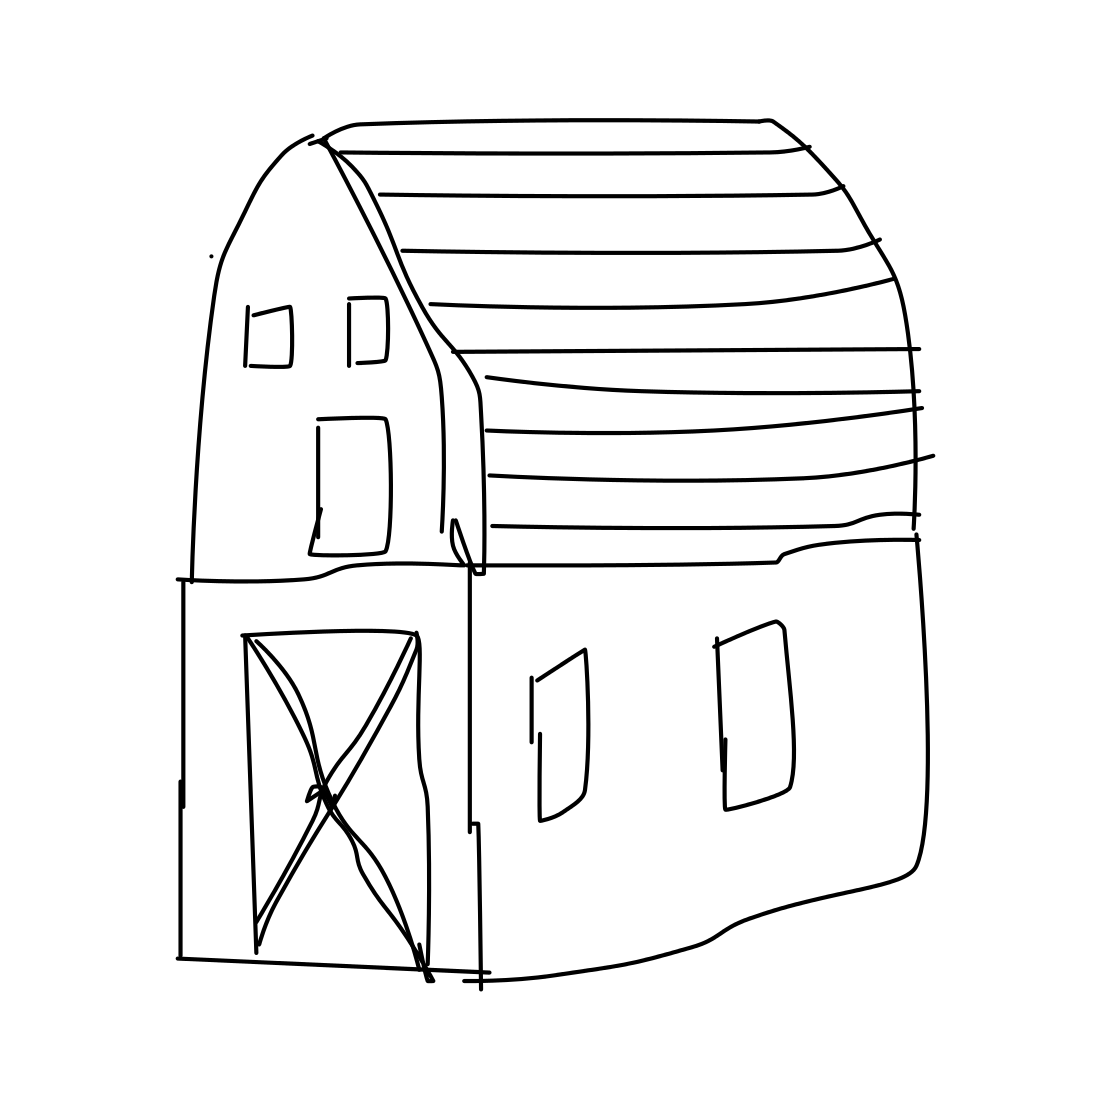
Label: barn